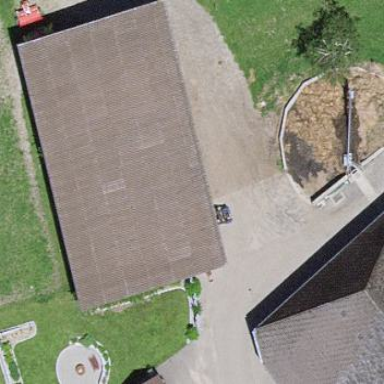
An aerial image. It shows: Rural barn.